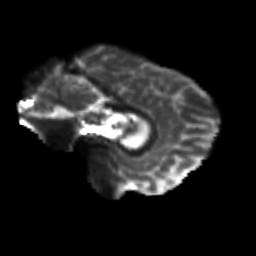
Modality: T2w
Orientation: sagittal
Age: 26
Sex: female
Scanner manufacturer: siemens
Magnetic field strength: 3 T
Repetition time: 3.5 s
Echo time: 0.125 s